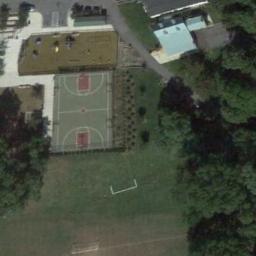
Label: basketball_court